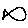
Label: fish